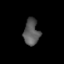
Tissue: skin
Cell type: Epithelial cells
Senescence score: 0.2682
Nuclear area (px): 400
Mean DAPI intensity: 88.868